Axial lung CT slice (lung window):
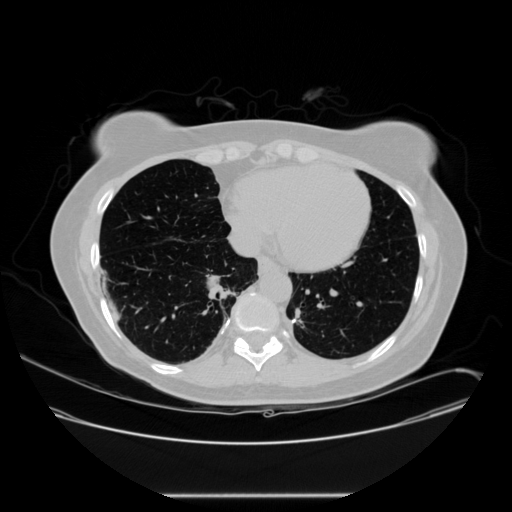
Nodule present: yes
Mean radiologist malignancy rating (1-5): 5